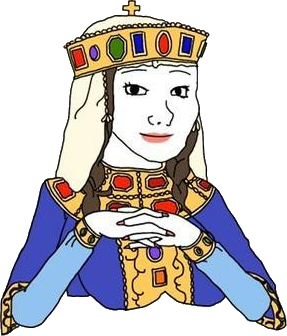
Label: 5_Abusive_Wife